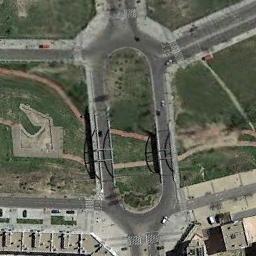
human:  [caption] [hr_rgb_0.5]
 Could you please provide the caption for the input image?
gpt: The roundabout with some exits and entrances is in the lawn and a lawn is in the middle of the roundabout .

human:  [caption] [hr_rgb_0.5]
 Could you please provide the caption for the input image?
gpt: The roundabout is on the grass next to buildings .

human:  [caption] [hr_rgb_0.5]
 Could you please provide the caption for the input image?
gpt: The roundabout is surrounded by grass .

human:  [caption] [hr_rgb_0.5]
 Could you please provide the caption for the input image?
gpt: There are several moving vehicles on the road at the roundabout, There are several buildings and some trees and some lawns around the roundabout .

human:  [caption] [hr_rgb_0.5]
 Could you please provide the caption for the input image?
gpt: There are some green lawns around the roundabout .